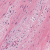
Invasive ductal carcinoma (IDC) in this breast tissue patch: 0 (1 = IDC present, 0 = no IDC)